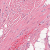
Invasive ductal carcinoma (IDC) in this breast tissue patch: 0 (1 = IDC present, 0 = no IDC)